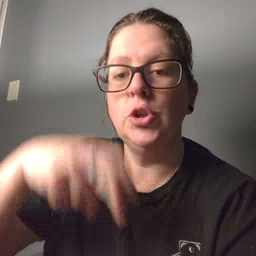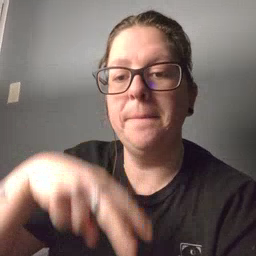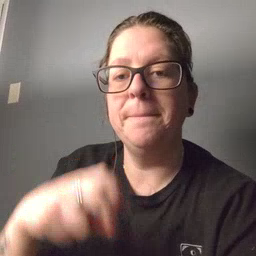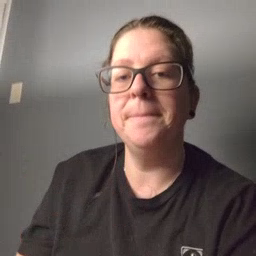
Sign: jump